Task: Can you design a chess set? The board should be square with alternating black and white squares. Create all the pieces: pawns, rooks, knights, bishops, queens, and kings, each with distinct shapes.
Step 3887:
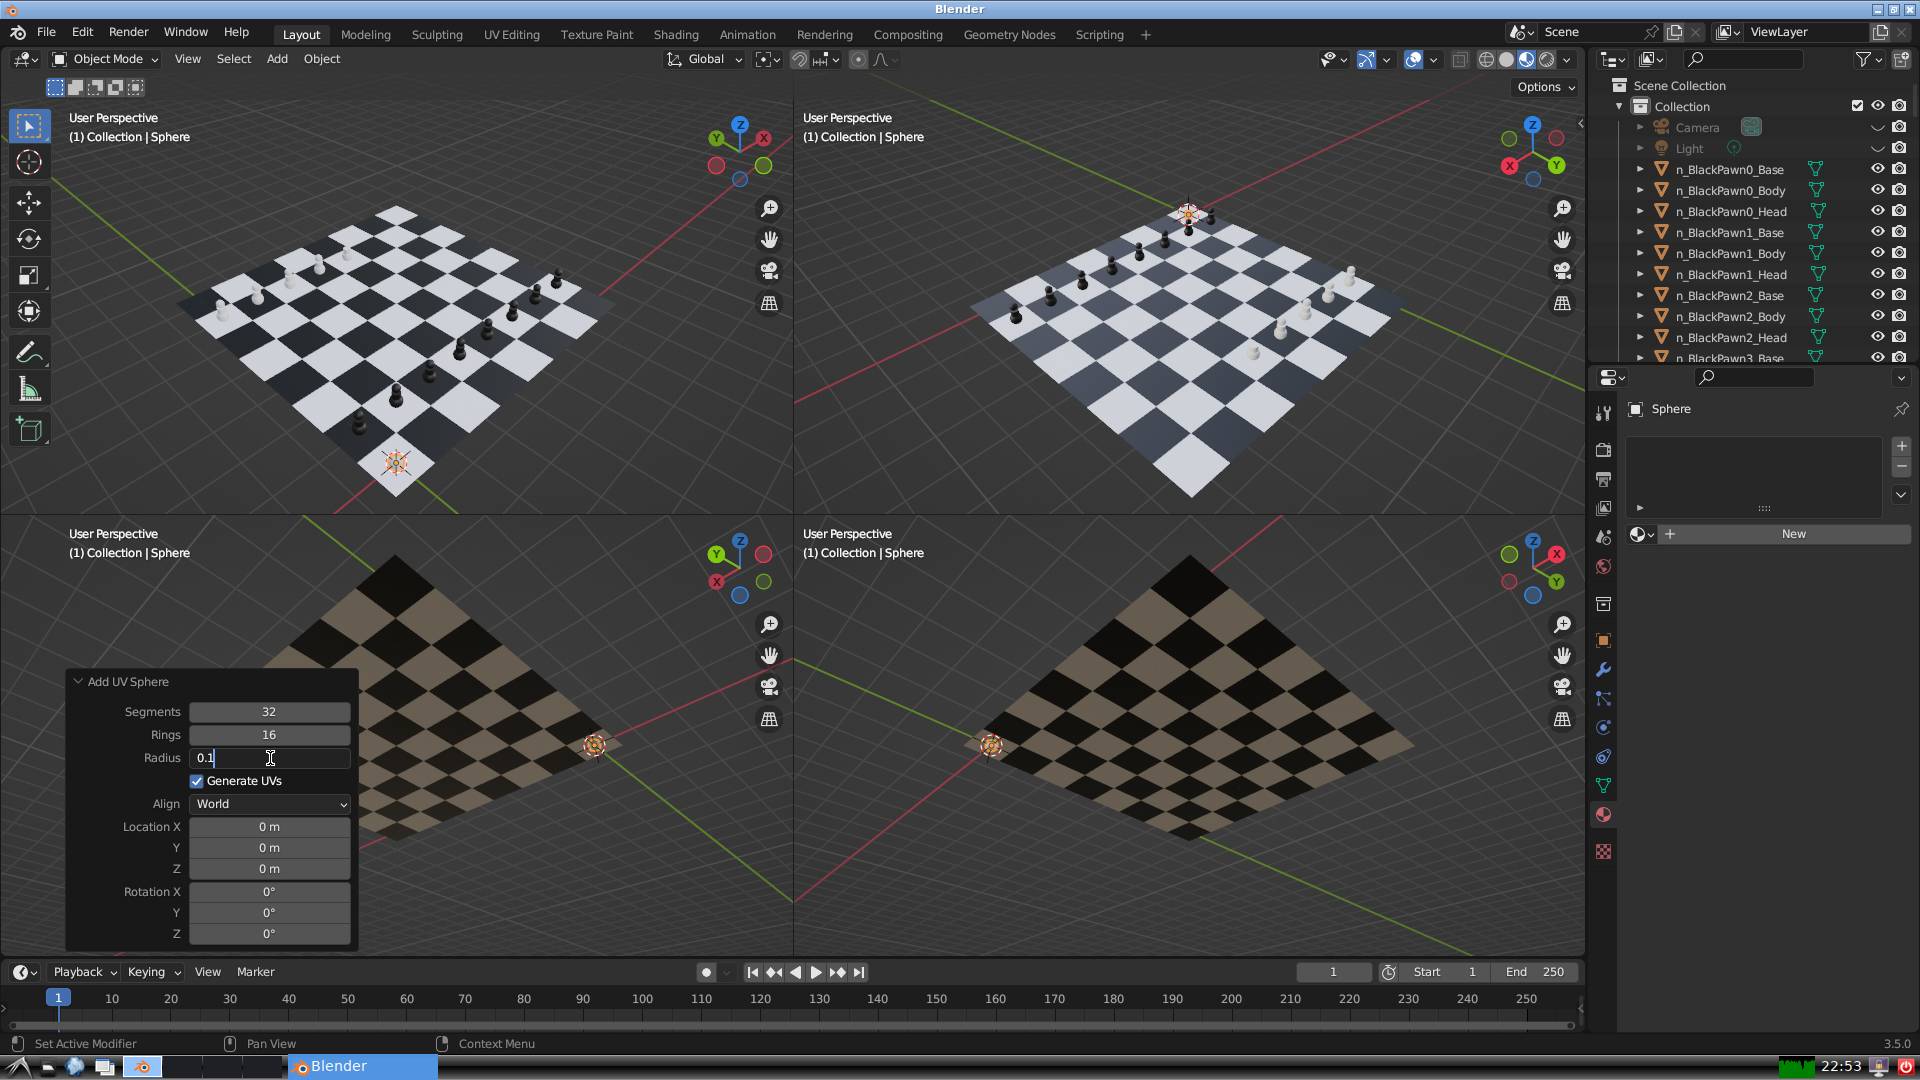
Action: {"key_press": ['Return']}